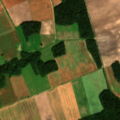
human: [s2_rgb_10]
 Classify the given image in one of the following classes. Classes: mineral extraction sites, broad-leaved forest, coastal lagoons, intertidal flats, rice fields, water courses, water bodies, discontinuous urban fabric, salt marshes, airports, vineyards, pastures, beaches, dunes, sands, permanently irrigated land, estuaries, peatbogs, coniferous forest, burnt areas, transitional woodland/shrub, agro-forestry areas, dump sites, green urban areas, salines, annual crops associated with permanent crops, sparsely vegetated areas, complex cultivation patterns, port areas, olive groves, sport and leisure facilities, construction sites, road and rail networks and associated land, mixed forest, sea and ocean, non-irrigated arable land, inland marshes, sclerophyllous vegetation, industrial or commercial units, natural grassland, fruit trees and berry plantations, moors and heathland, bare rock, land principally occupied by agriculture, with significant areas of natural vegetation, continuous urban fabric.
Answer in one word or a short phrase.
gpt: non-irrigated arable land, pastures, land principally occupied by agriculture, with significant areas of natural vegetation, broad-leaved forest, mixed forest